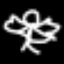
Label: angel